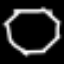
Label: octagon